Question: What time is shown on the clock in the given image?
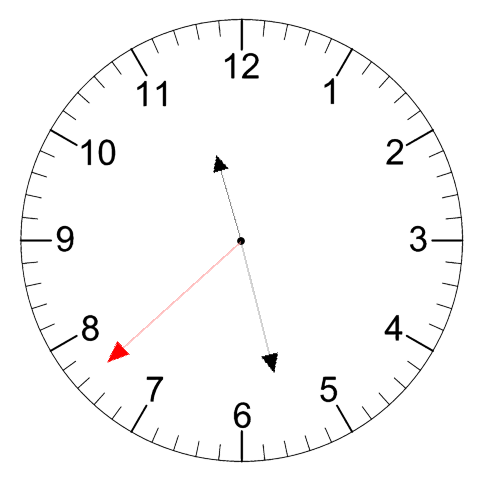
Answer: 11:27:38